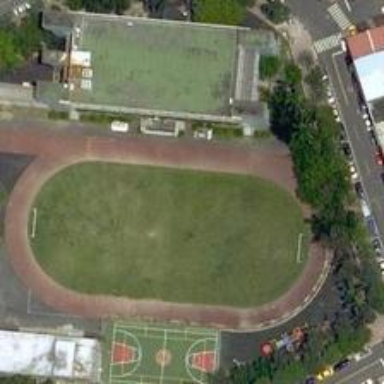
The block, surrounded by lush plants, uncludes a huge football field and a basketball court .